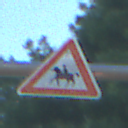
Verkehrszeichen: ReiterRechts
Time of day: MorningAfternoon
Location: Outdoor (RoadRail)
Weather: Clear
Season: NotSpecified
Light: Natural